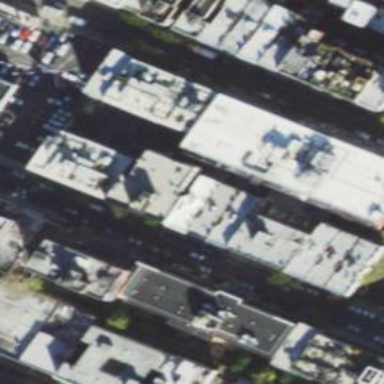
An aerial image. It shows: Building.